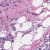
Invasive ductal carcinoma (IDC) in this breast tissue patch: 0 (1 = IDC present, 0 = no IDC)